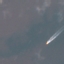
Land use / land cover class: SeaLake